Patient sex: F
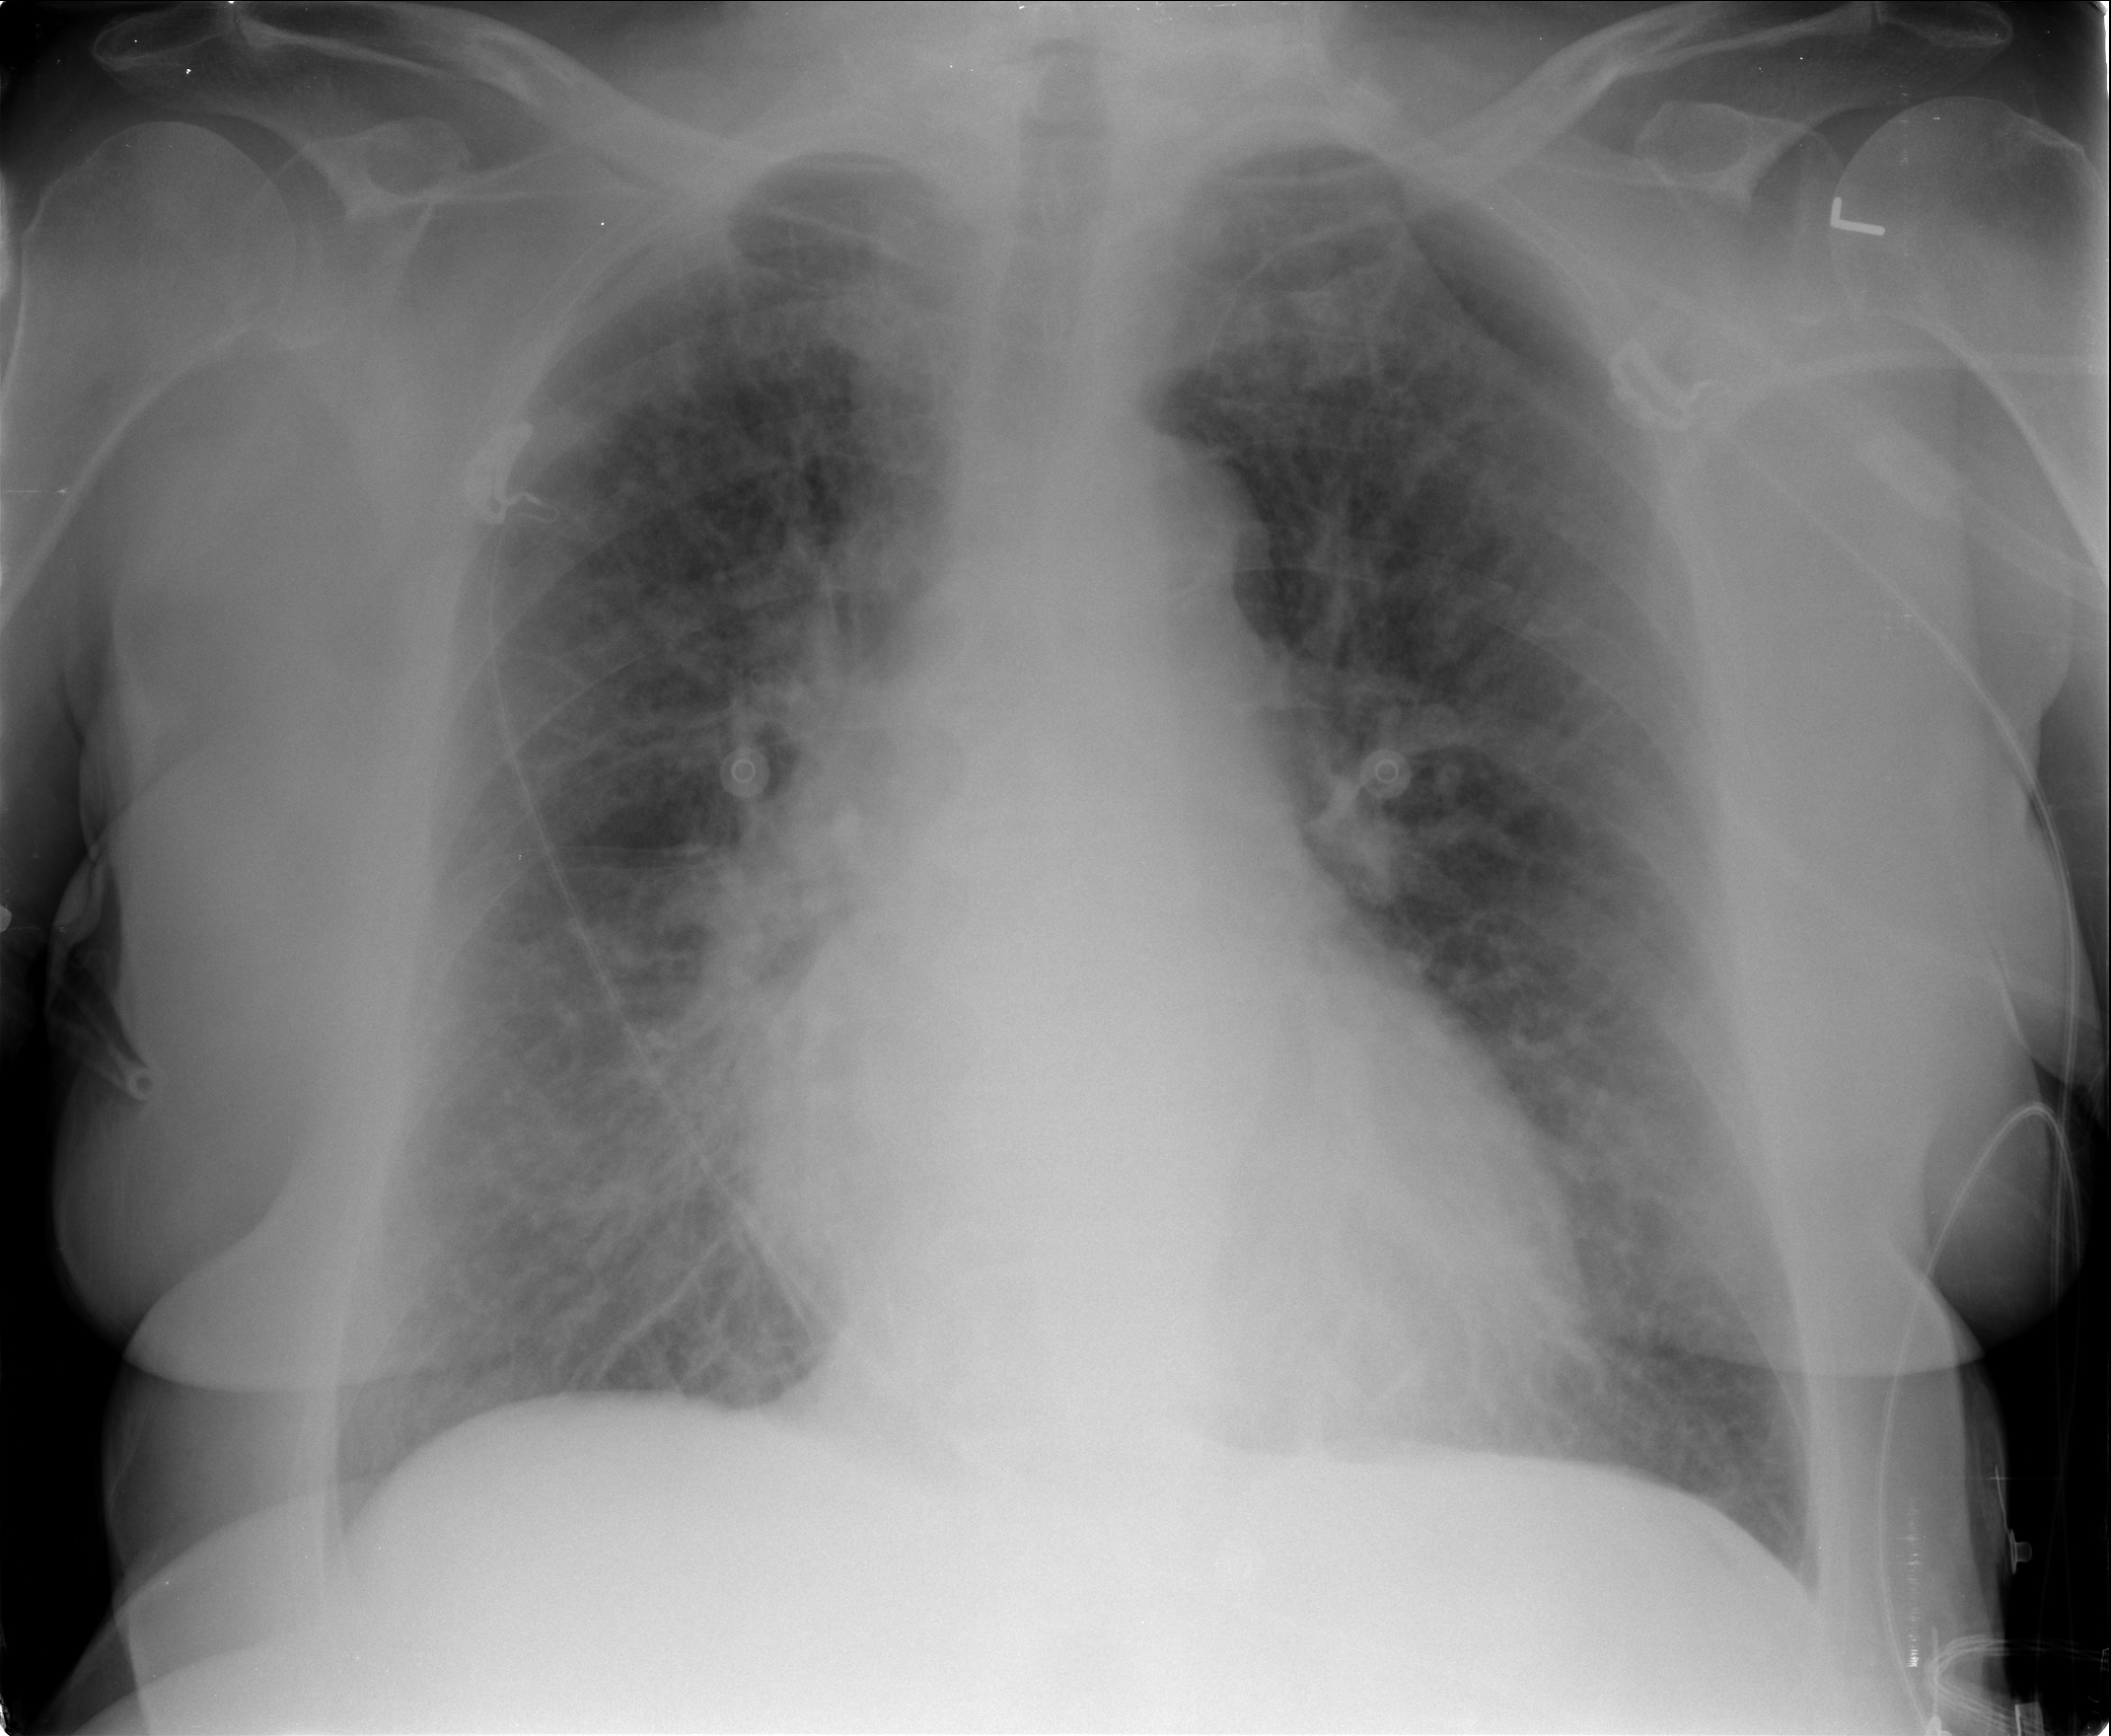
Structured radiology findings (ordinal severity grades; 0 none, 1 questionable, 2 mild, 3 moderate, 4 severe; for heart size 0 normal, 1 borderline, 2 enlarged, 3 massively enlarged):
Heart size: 0
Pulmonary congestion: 2
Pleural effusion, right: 0
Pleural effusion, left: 0
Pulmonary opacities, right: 2
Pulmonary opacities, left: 2
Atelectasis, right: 0
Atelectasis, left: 0